Question: I have a page that has a static maps URI in the form of <URL> .
When I visit this page from any browser it shows up just fine, but not when I use it through a Blackberry that is connected through our BES (but same wireless network!). Then this image shows up:

Does anyone know what this image means?
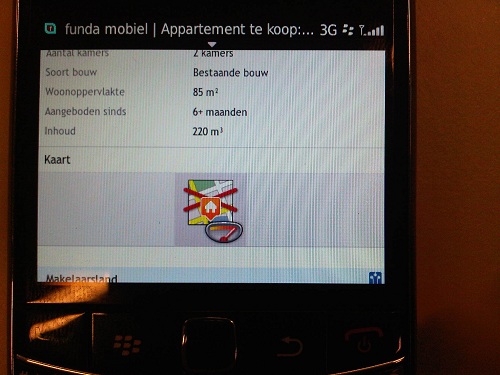
Answer: This is a BB specific issue with Google's static maps API. The API rate limit is normal, but it pops up more often when using BB devices.
They seem to be using an IP pool and rotating those out to devices. This should in theory be a very intermittent issue. If you wait a few days hours, it should go away.
In other words, collectively, your IP has hit the static maps API more than 1000 times in a 24 hours period. This also happens when you hit the API too frequently within a short space of time.
My solution to this was to write a simple PHP script that requested the map image from Google once, saved it as a file and just served it instead of hitting the maps API each time.
Here's the code:
'''
<?php
header('Content-Type: image/jpeg');
$latlng = (isset($_GET['c']))? $_GET['c'] : NULL ;
$zoom = (isset($_GET['z']))? $_GET['z'] : 9 ;
$file = "cache/p_$p-z_$zoom.jpg";
if(!file_exists($file))
{
$parts = array(
'center' => $latlng,
'zoom' => $zoom,
'size' => '320x240',
'maptype' => 'terrain',
'sensor' => 'false',
'format' => 'jpeg'
);
file_put_contents(
$file, file_get_contents("http://maps.googleapis.com/maps/api/staticmap?".implode('&', $parts))
);
}
echo file_get_contents($file);
'''